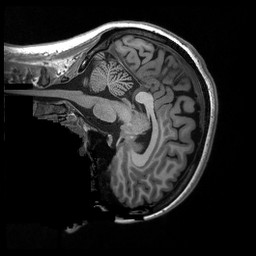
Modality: T1w
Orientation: sagittal
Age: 26
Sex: female
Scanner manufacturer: siemens
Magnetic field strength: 3 T
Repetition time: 2.3 s
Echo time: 0.00298 s